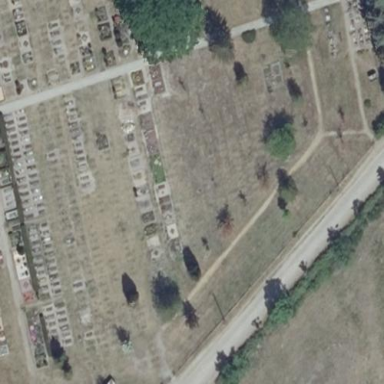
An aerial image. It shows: Cemetery.